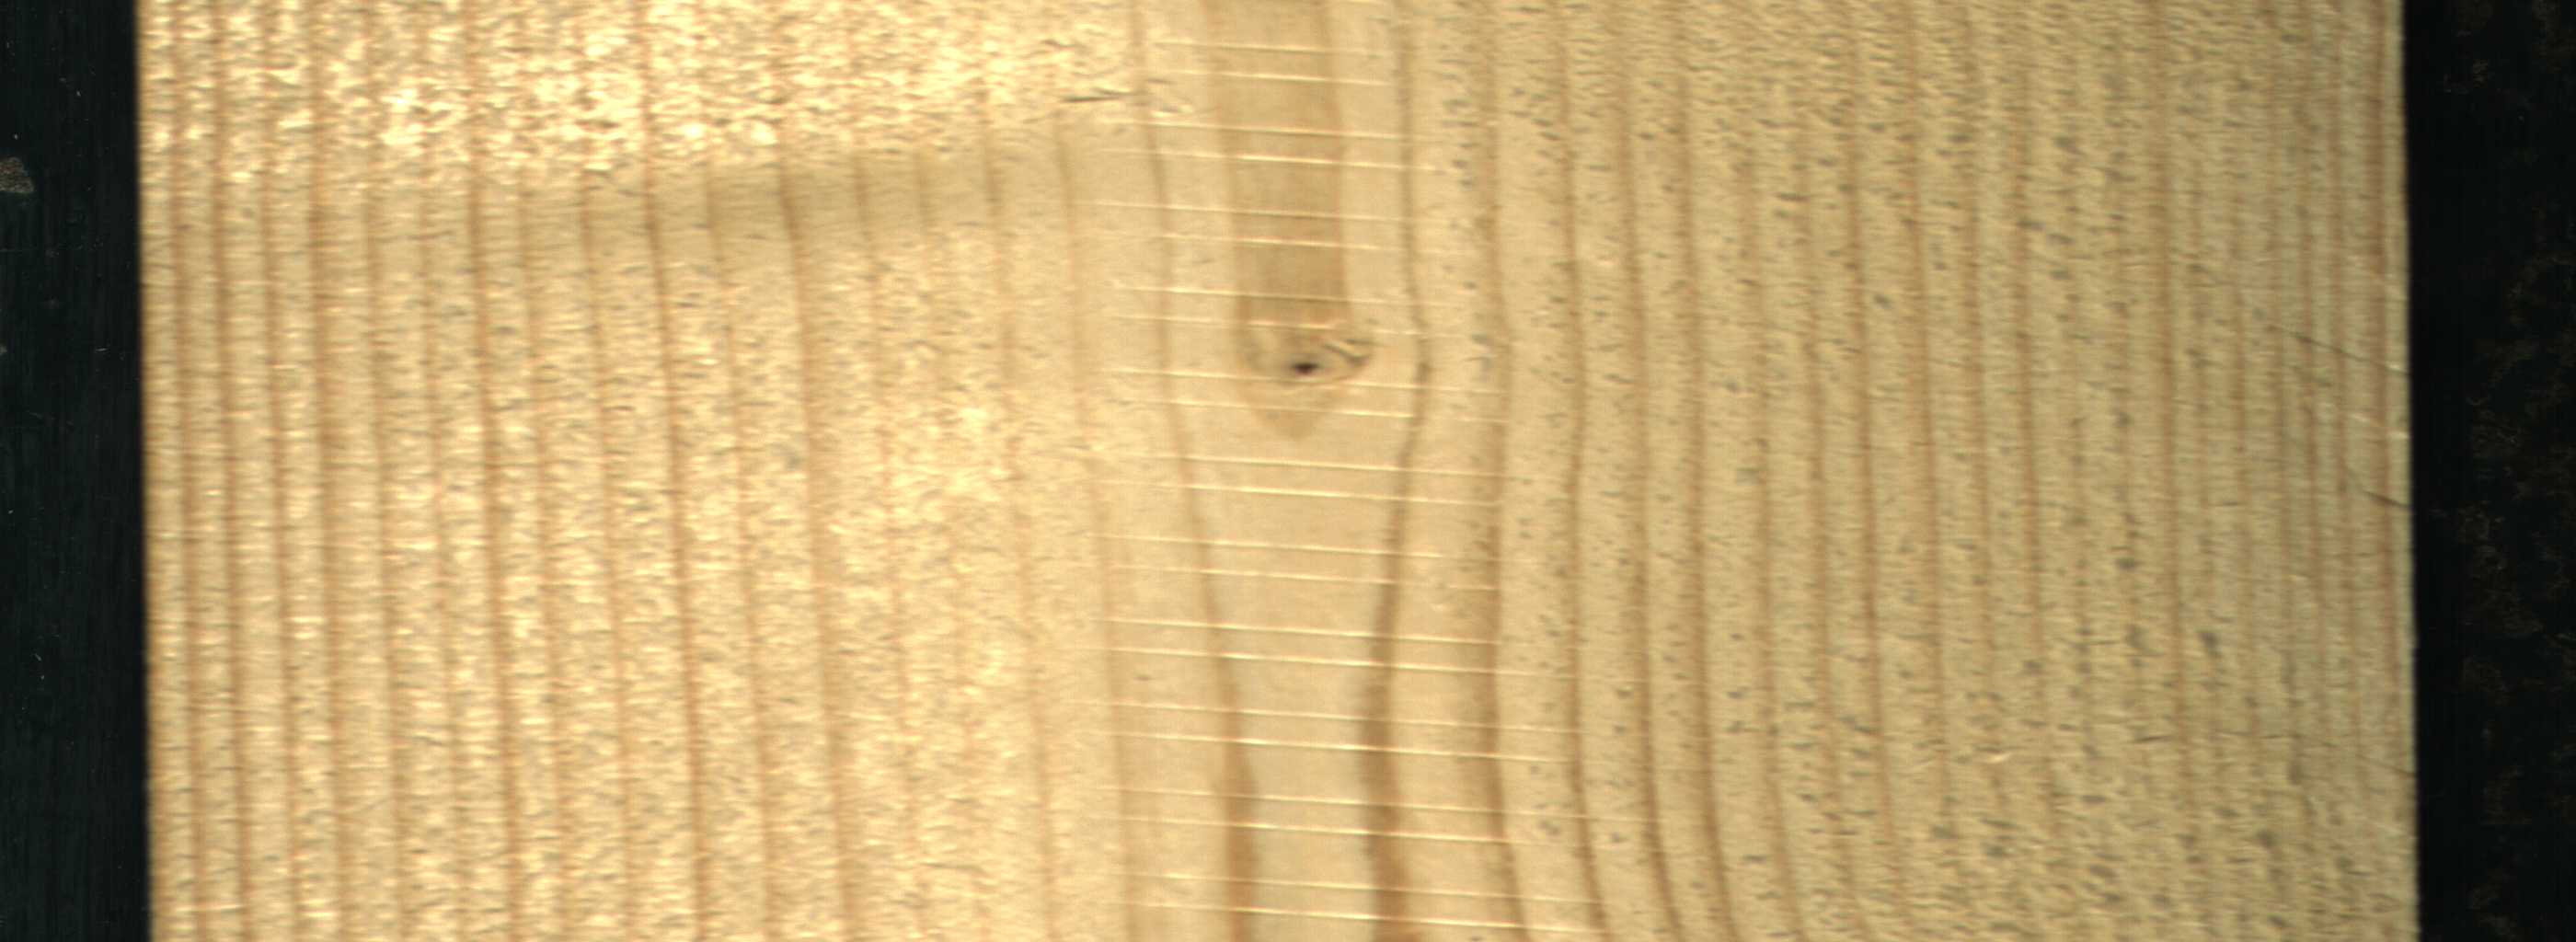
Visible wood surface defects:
Live_Knot